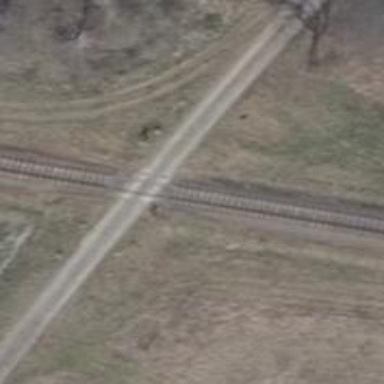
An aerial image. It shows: Level crossing with saltire markings.